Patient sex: M
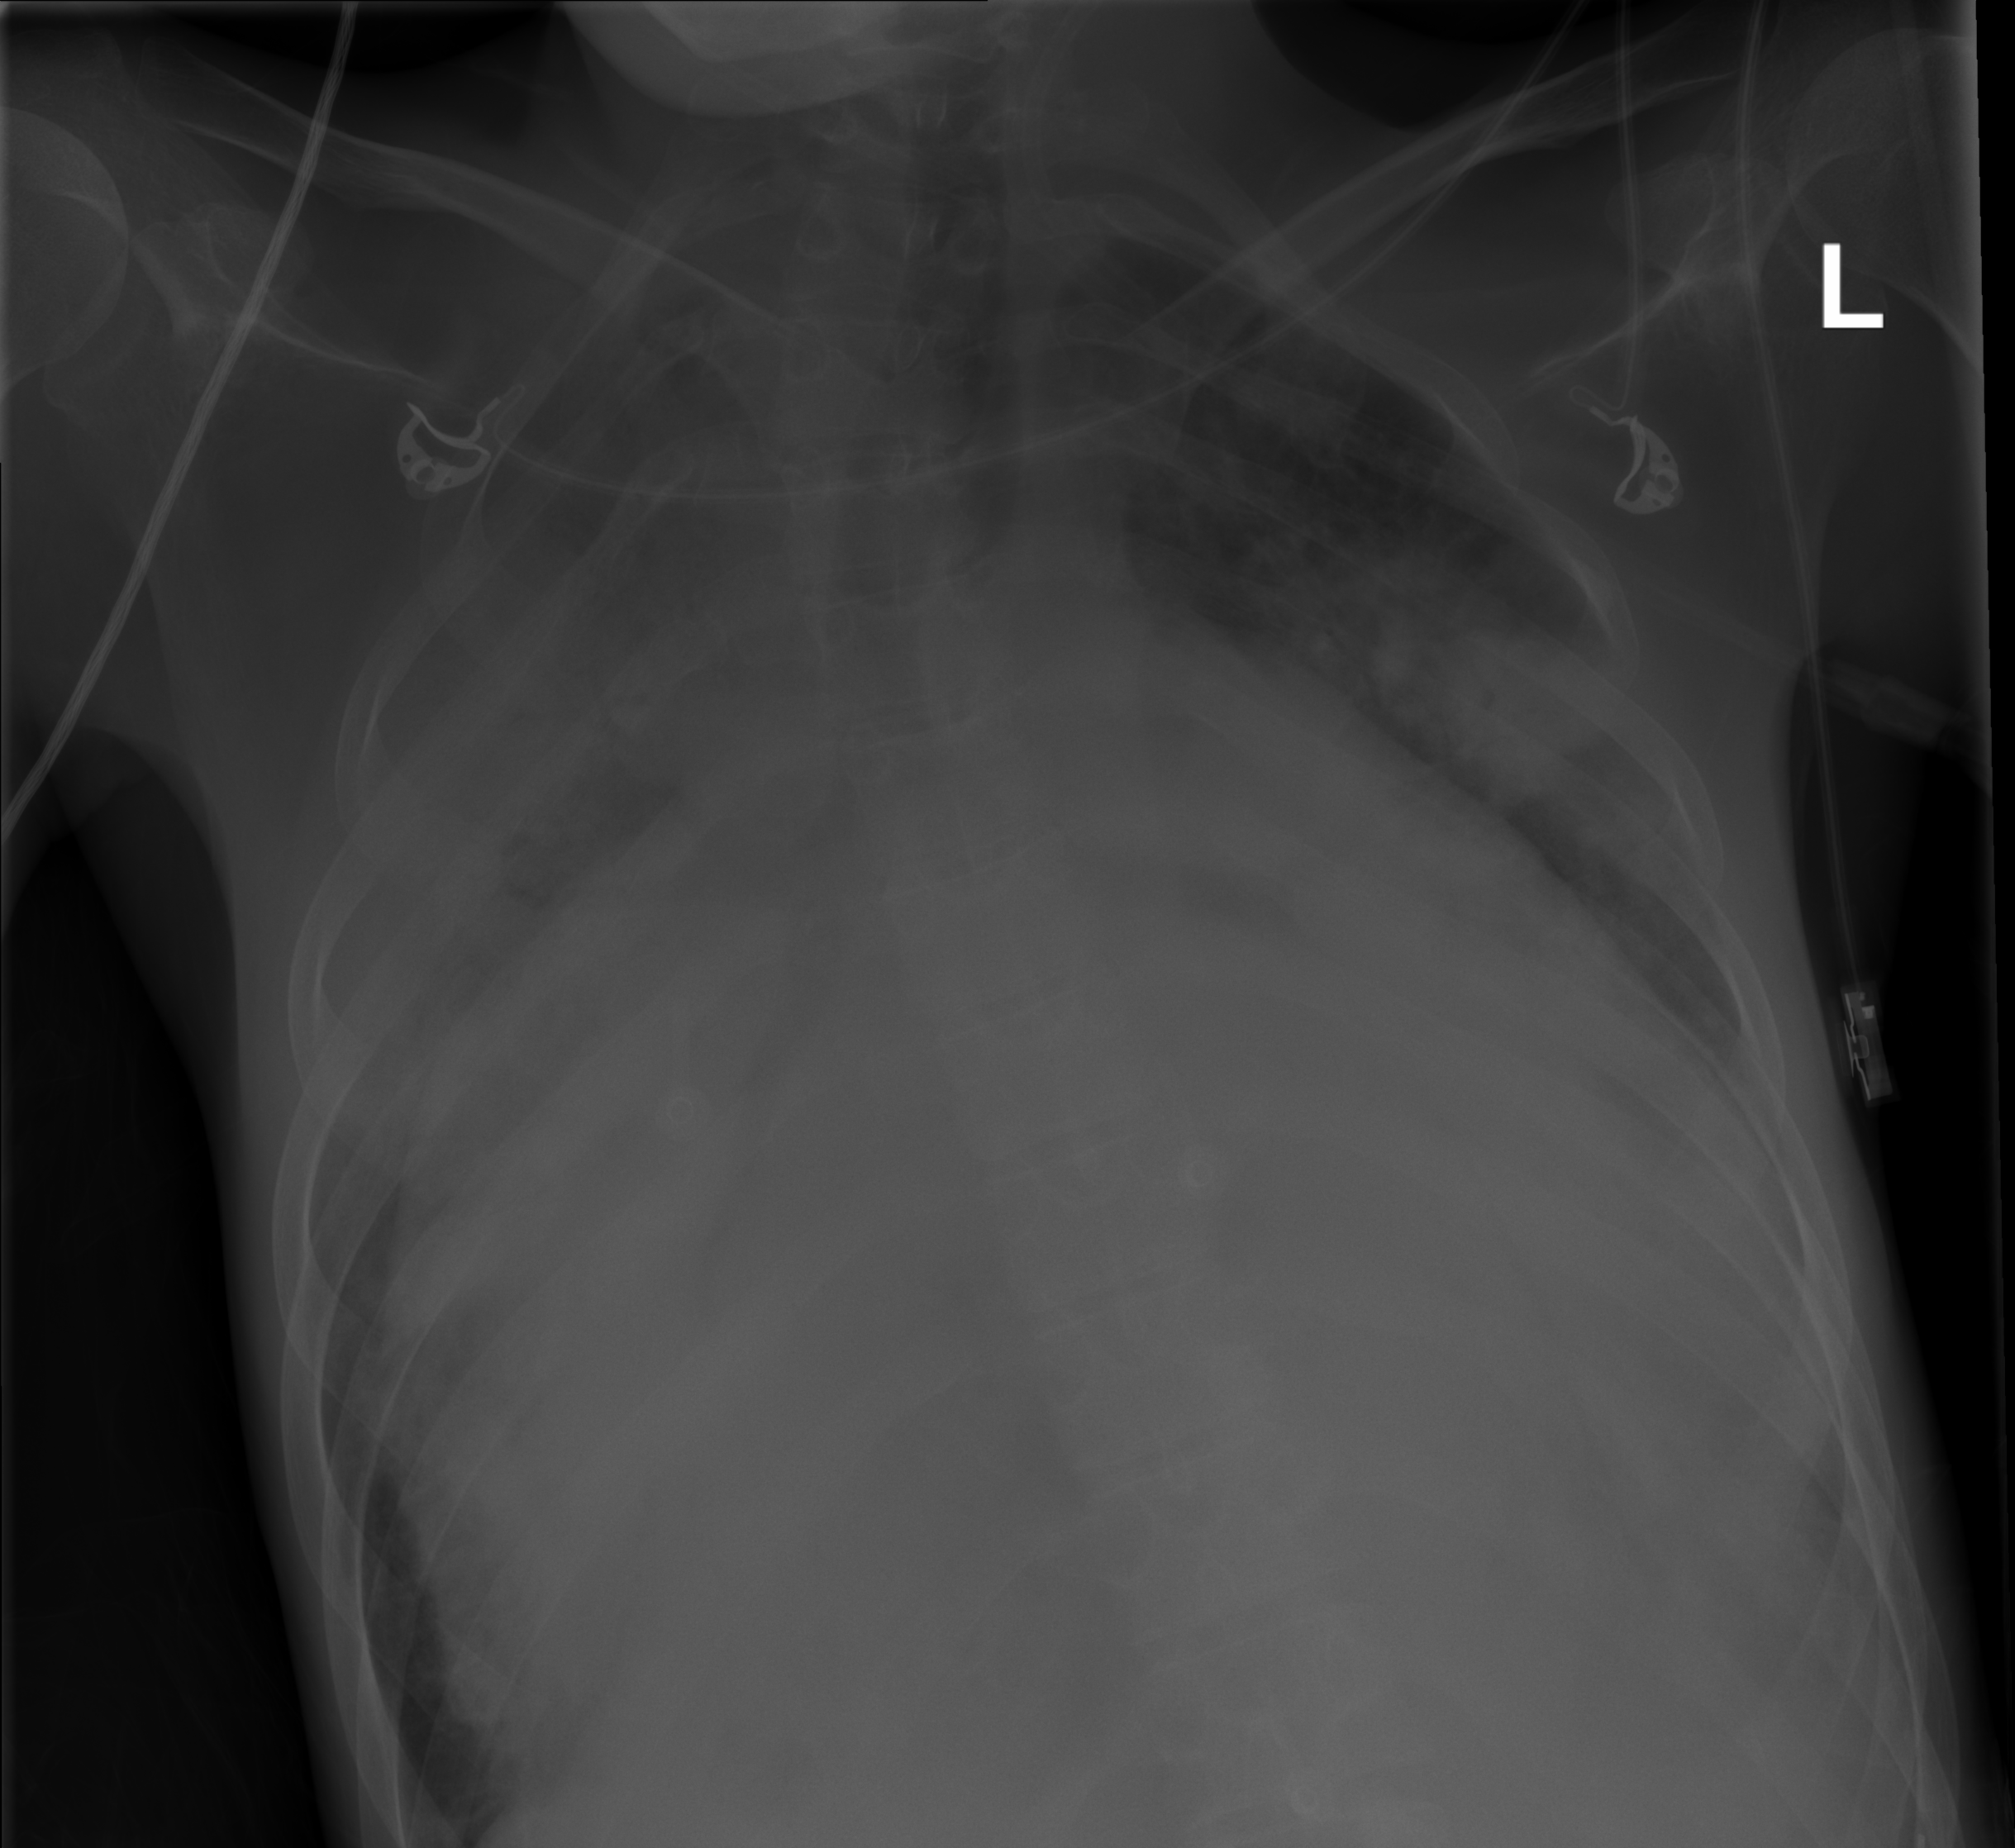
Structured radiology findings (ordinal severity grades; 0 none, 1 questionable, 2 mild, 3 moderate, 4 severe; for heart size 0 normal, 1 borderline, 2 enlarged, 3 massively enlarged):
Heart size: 3
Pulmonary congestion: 2
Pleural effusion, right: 0
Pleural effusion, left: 0
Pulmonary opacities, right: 4
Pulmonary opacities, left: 3
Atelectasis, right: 4
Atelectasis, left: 3